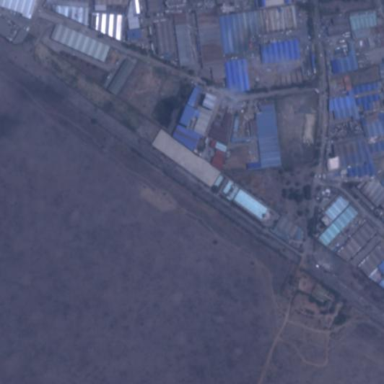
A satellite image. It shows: Industrial area.